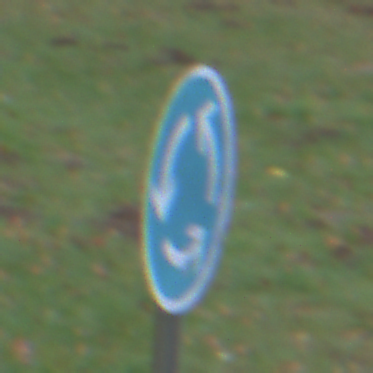
Verkehrszeichen: Kreisverkehr
Umgebung: Outdoor, Nature
Tageszeit: SunriseSunset
Wetter: PartlyCloudy
Licht: Natural
Jahreszeit: Autumn
Kontrast: LowContrast